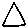
Label: triangle